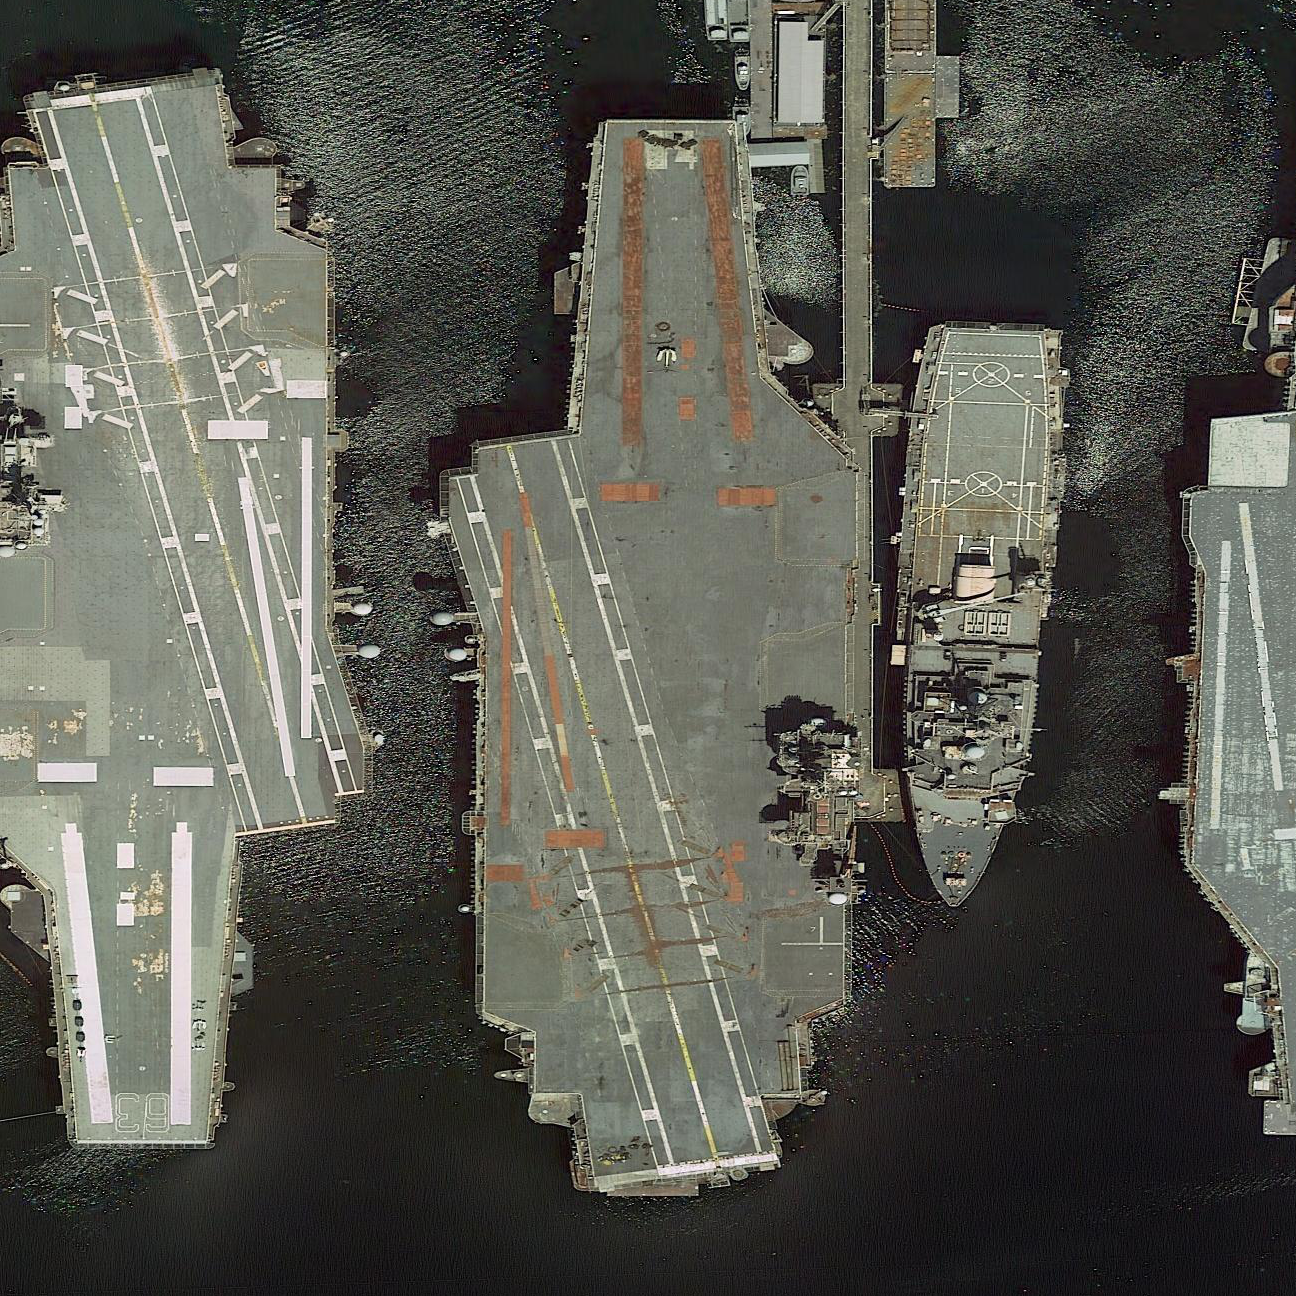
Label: aircraft_carrier